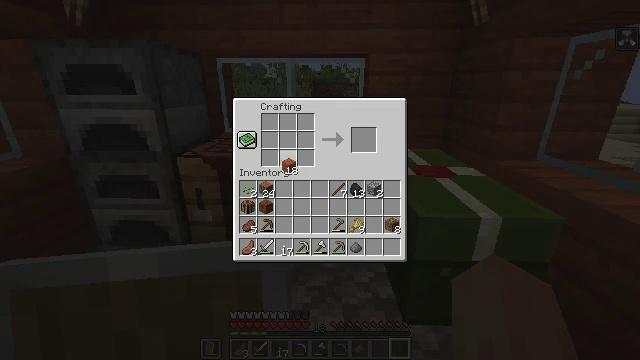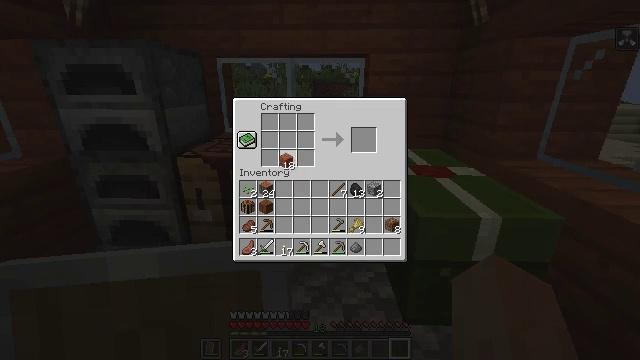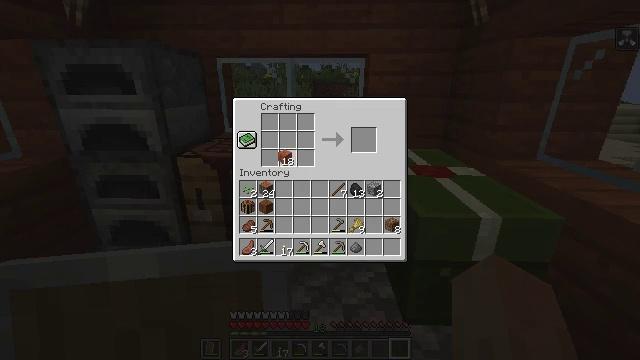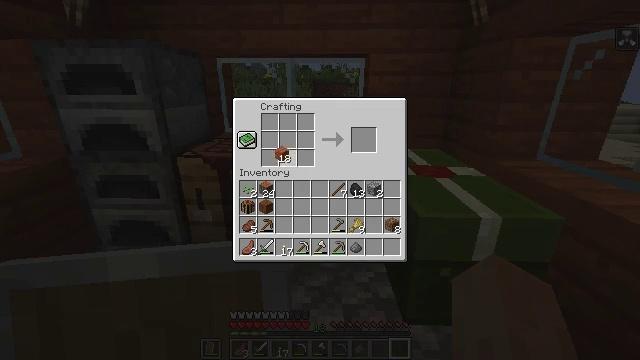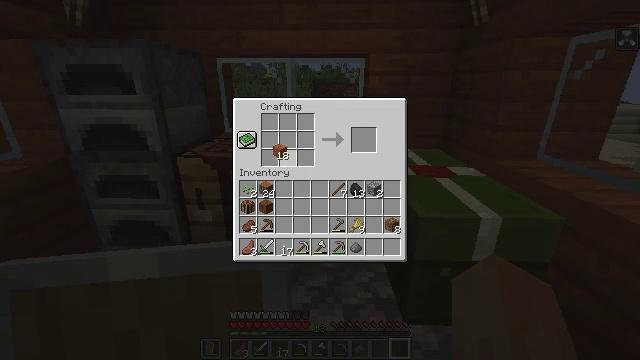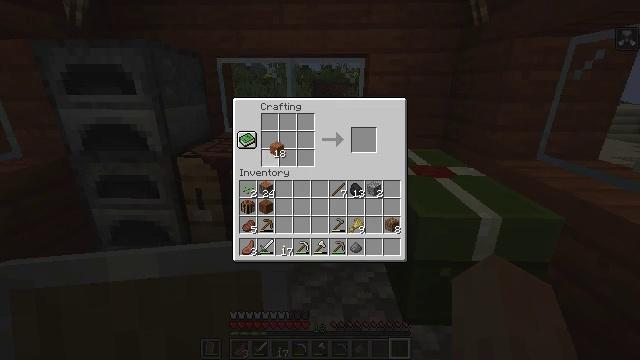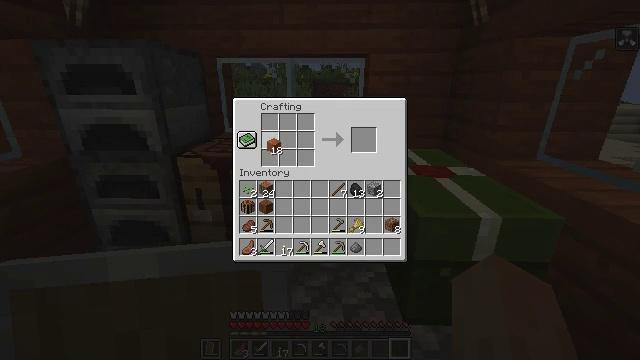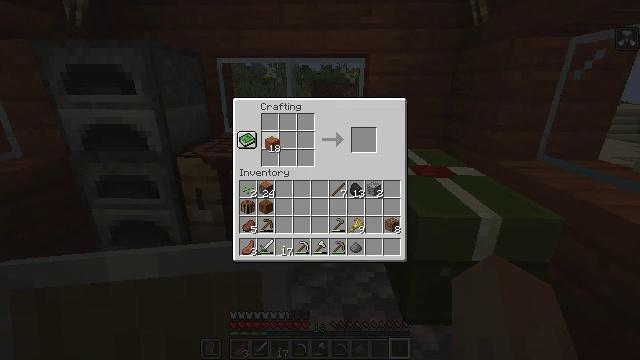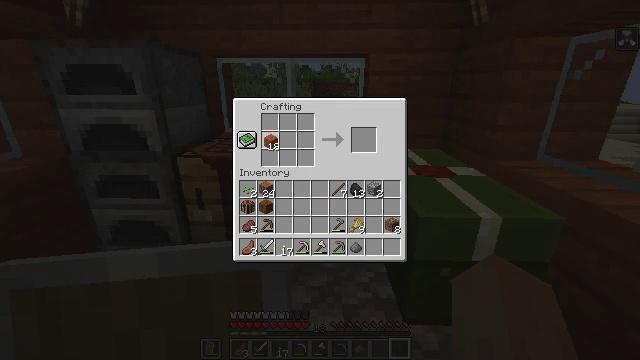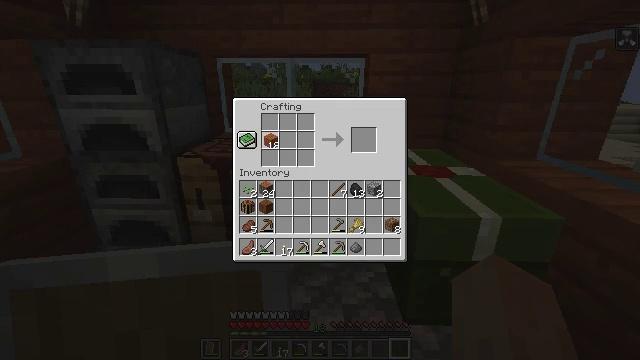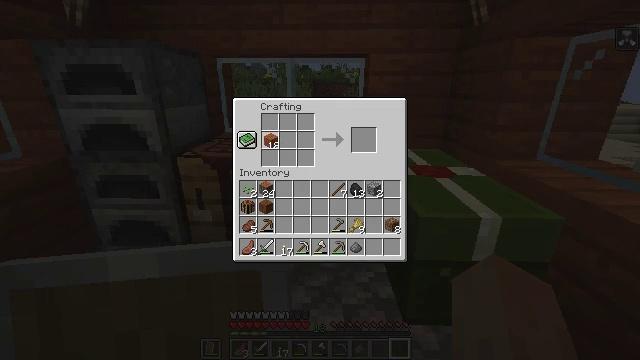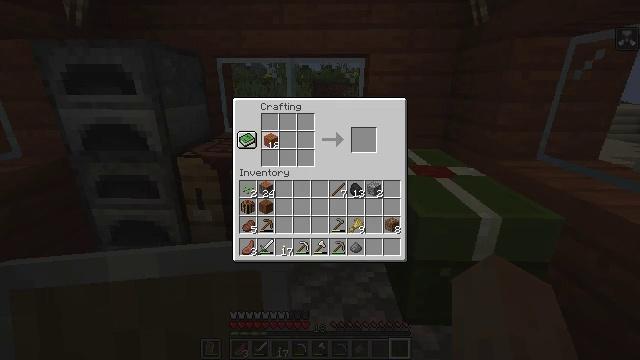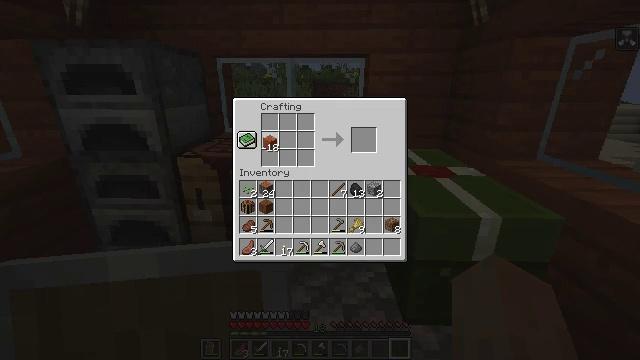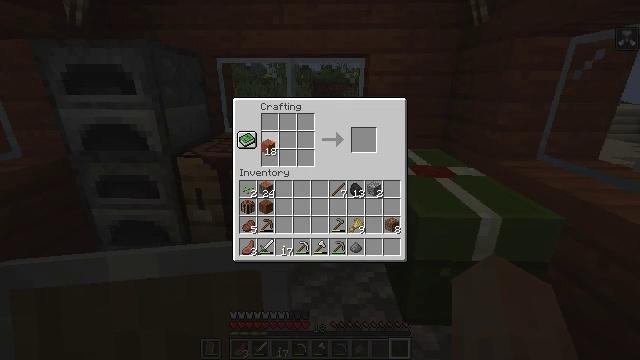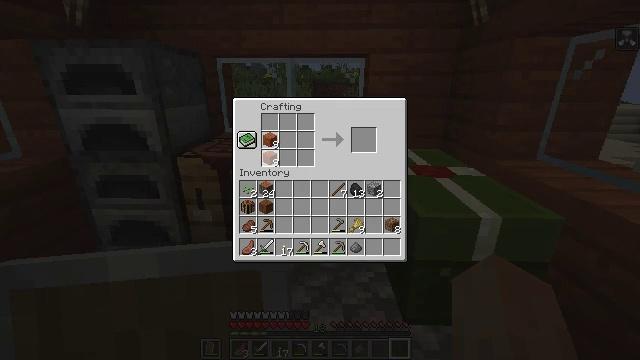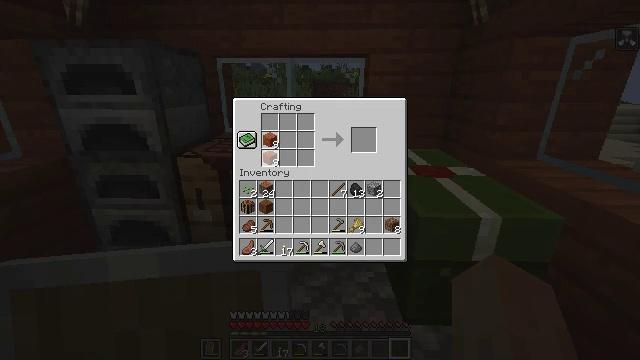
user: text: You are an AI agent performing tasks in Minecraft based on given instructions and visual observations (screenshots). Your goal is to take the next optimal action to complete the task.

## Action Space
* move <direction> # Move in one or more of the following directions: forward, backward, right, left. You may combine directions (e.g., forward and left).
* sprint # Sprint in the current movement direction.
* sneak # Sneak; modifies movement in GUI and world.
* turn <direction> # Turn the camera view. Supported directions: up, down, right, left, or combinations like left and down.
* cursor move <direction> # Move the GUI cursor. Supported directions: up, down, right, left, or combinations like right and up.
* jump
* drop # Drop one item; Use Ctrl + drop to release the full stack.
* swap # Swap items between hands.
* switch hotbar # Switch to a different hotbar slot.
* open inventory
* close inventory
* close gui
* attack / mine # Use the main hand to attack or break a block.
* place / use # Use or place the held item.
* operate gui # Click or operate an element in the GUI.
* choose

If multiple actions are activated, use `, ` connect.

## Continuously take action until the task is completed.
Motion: motion action
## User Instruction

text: Produce an acacia fence with acacia wood and sticks in the crafting table.
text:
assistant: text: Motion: no_op
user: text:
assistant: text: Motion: no_op
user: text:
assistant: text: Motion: no_op
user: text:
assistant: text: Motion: no_op
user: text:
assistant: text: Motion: no_op
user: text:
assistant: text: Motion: no_op
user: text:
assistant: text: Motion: no_op
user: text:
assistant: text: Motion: no_op
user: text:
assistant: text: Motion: no_op
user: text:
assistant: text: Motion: no_op
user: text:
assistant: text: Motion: operate gui
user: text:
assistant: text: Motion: operate gui
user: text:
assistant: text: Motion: operate gui
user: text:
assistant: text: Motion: operate gui
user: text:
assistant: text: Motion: operate gui
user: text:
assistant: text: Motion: operate gui
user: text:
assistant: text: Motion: operate gui
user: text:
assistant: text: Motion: operate gui
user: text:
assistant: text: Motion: operate gui
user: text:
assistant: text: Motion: cursor move right, operate gui
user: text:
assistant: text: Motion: cursor move right, operate gui
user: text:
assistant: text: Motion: operate gui
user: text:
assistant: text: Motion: operate gui
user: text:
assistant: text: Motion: operate gui
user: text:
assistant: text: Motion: operate gui
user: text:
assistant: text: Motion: operate gui
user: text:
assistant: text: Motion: operate gui
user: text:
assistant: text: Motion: operate gui
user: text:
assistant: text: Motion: no_op
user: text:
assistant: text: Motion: no_op